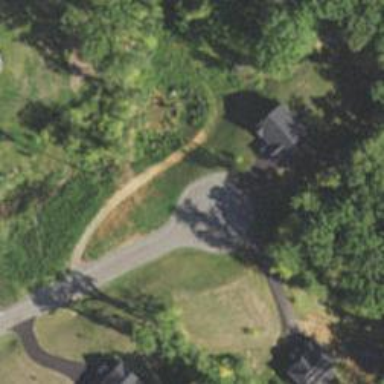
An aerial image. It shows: Turning circle on the road.